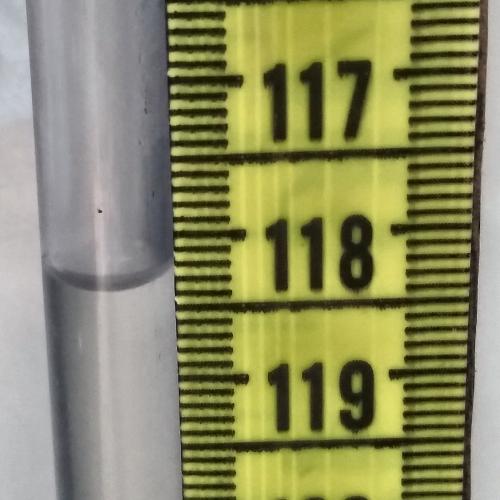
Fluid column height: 118.3 cm